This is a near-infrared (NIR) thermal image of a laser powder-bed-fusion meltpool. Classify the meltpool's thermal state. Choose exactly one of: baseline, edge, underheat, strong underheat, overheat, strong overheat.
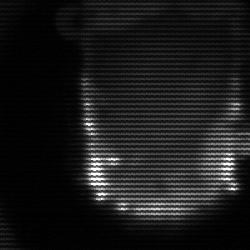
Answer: baseline